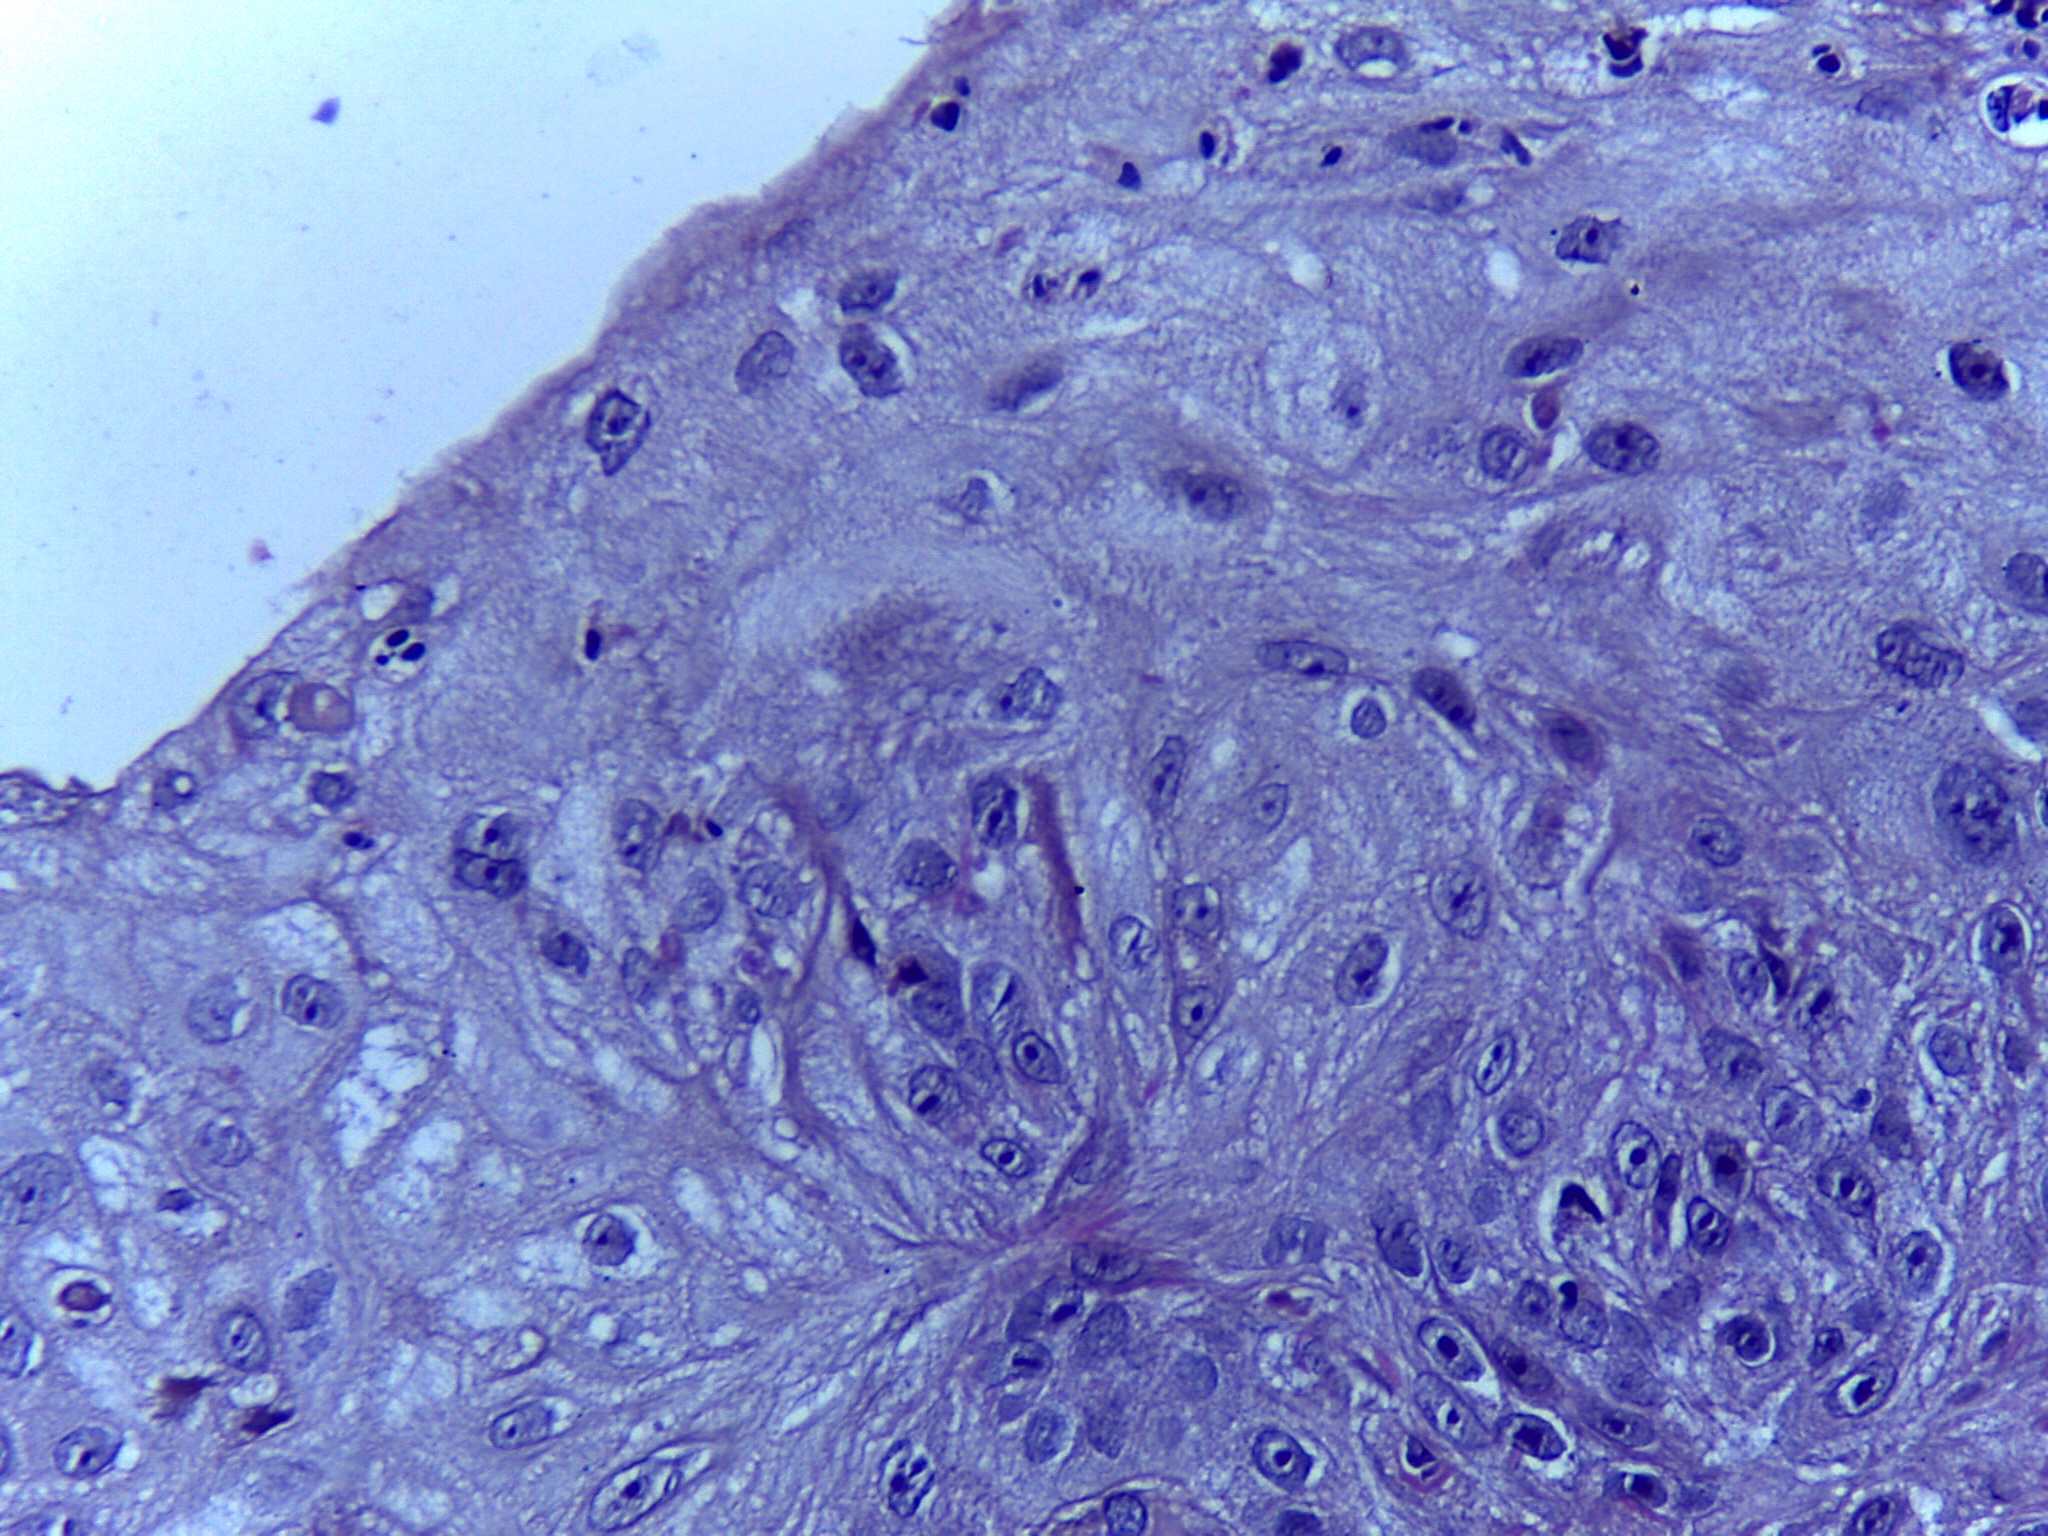
Diagnosis: OSCC